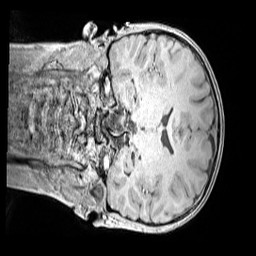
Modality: MP2RAGE
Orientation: coronal
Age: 10
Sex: male
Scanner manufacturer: siemens
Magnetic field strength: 3 T
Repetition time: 4 s
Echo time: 0.00299 s